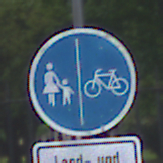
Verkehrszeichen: GetrennterRadUndGehwegRadwegRechts
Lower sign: BesondereFahrzeugeUndTransportgueter8
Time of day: MorningAfternoon
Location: Outdoor (Urban)
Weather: Overcast
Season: NotSpecified
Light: Natural